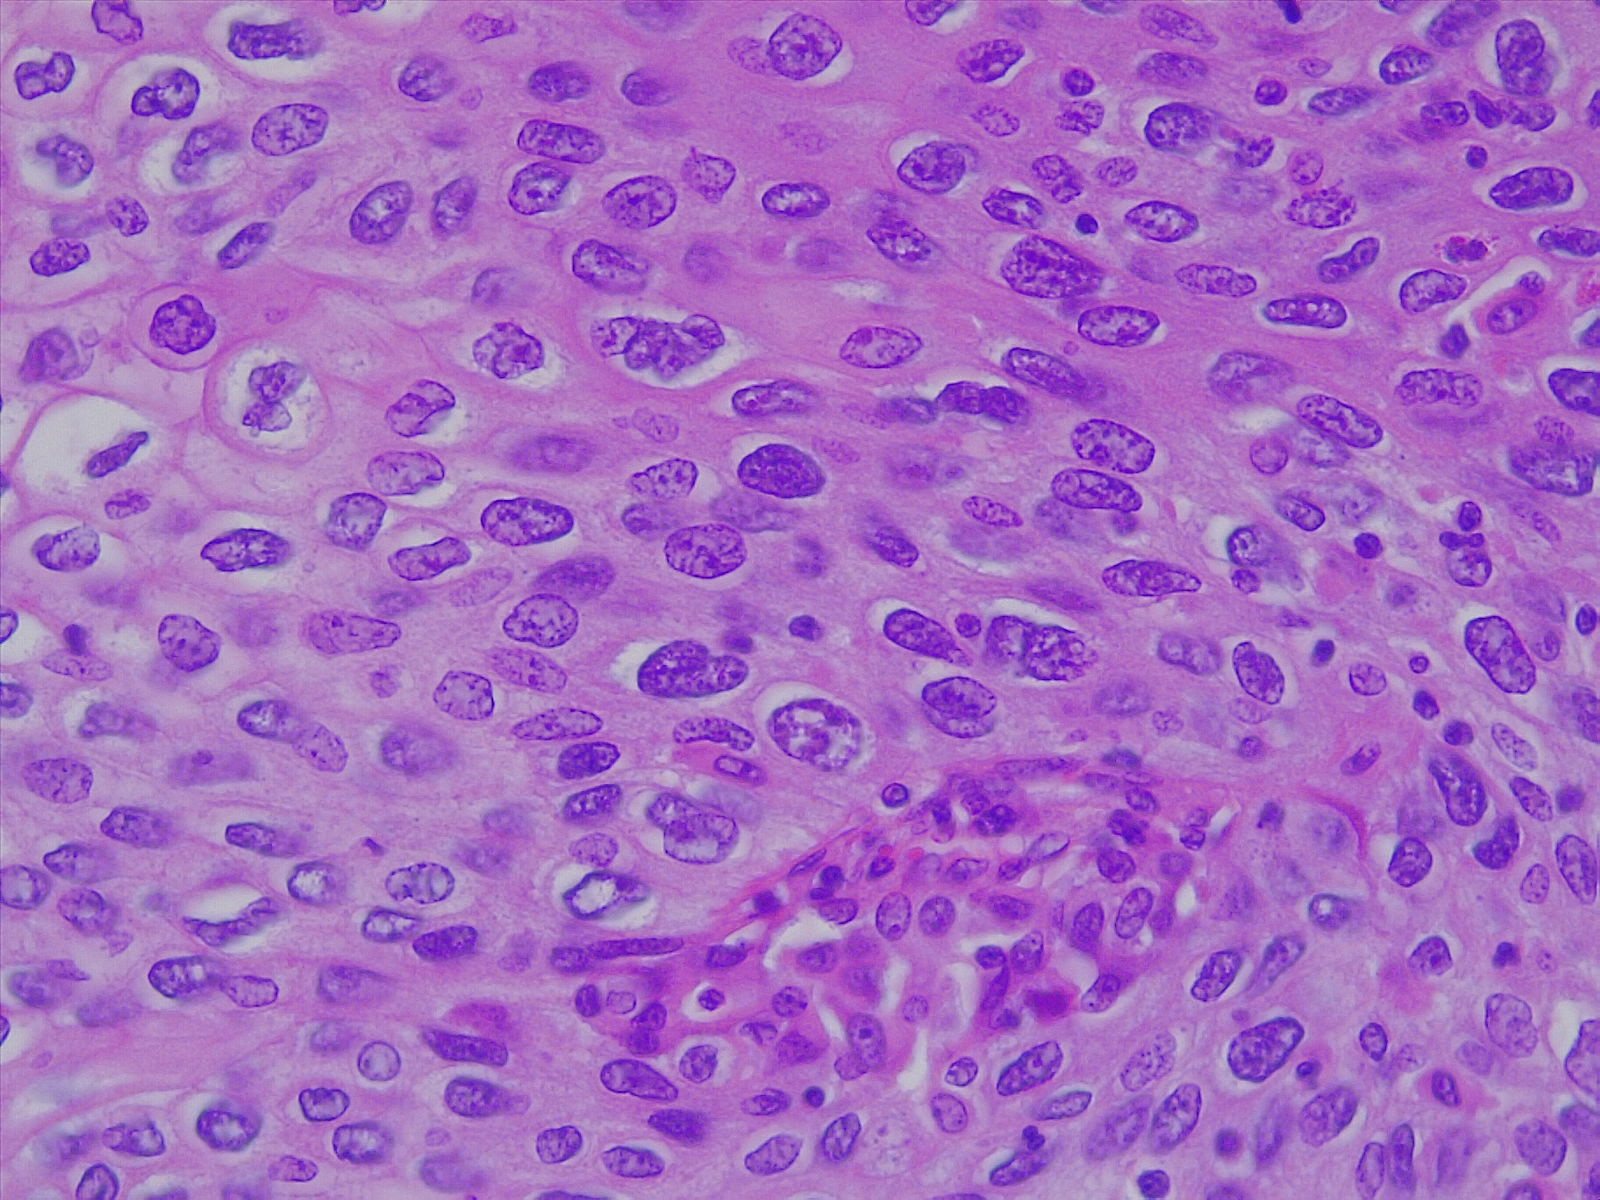
Label: lung squamous cell carcinoma, moderately differentiated